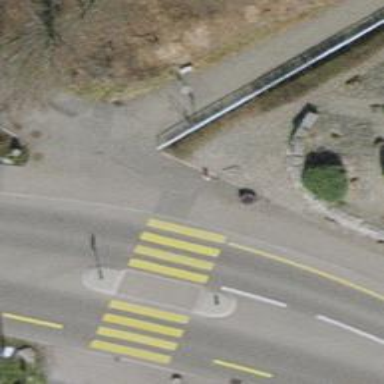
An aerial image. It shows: Kerb barrier.